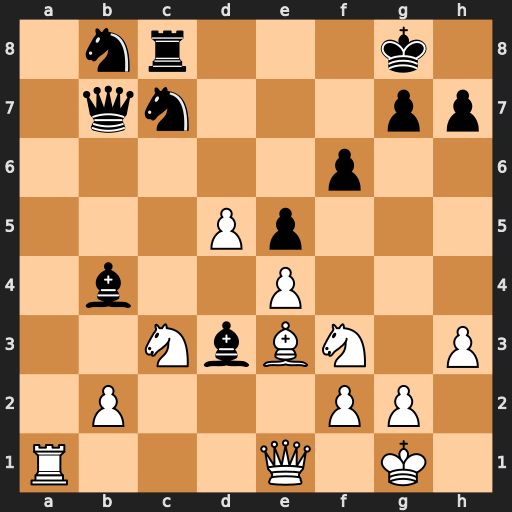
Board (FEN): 1nr3k1/1qn3pp/5p2/3Pp3/1b2P3/2NbBN1P/1P3PP1/R3Q1K1
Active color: w
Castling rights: -
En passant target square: -
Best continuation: Ra7 Bxc3 Qxc3